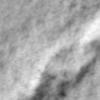
Label: no_change